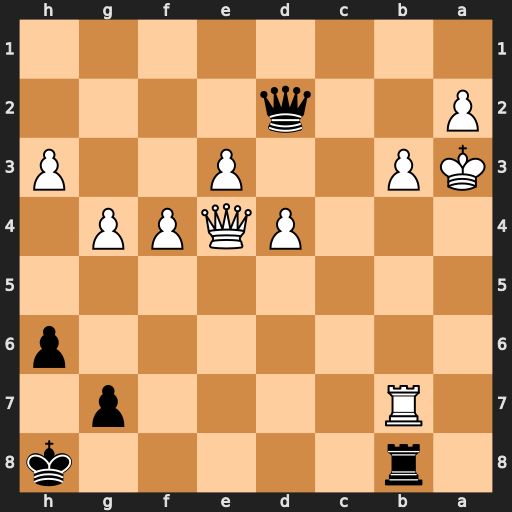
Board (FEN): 1r5k/1R4p1/7p/8/3PQPP1/KP2P2P/P2q4/8
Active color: b
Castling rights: -
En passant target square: -
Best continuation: Ra8+ Ra7 Rxa7#